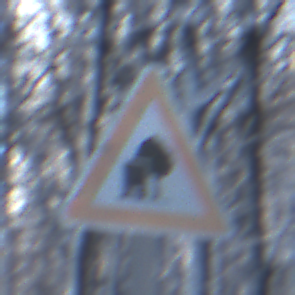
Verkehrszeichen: UnzureichendesLichtraumprofil
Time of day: MorningAfternoon
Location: Outdoor (Nature)
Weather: Clear
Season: Winter
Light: Natural